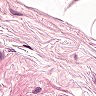
Metastatic tissue present: no